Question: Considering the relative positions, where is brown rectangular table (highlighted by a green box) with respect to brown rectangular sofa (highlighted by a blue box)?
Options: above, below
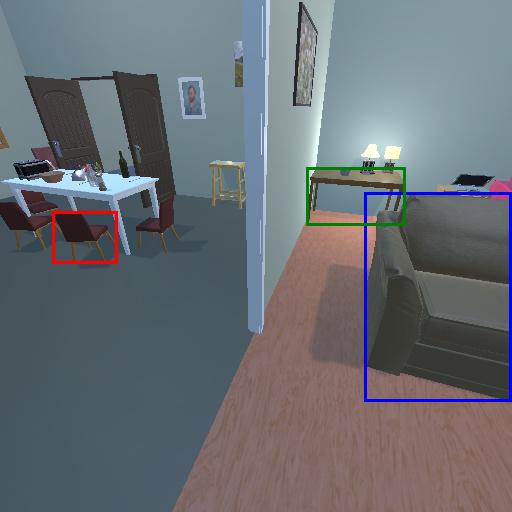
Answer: above